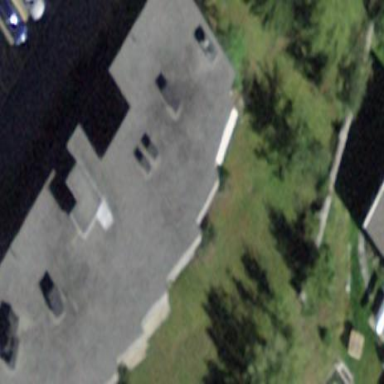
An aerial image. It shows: Flat-roofed building.